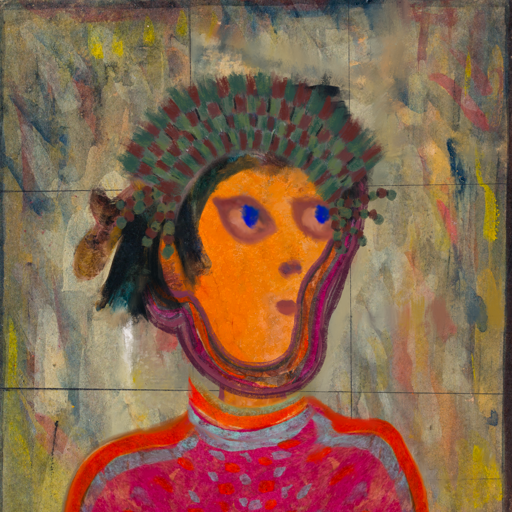
Background: GypsyMother, Head And Neck Side: Hypocrite_w_Hair, Face Side: Mother_And_Son_Mother, Bust: Sisters, Hair Side: Pipe, Head Accessory: After_Raid_Crown, Second Necklace: Blank, Necklace: Sisters, Baby: Blank